Question: I have the following database schema for an attendance system:

How would I write an SQL query to generate a good report of entries on day X? I need it to generate a report that has
Employee Name | TimeIn | TimeOut
Bob | 10:00 | 11:00
Sam | 10:30 | 18:00
Bob | 11:30 | 15:00
but the row that defines if it was a time in or out is set by entryType (1 being in, 0 being out), so I would aliases TimeIn and TimeOut.
My attempt was
'''
'SELECT firstName, time from log INNER JOIN users on log.employeeID = users.employeeID WHERE date = GETDATE()'
'''
but this doesn't handle the fact that some times are entry, some are exit.
Note that there can be multiple sign ins per date.
Update:
Another attempt, but the subquery returns multiple rows
'''
select firstName, (select time as timeIn from log where entryType = 1), (select time as timeOut from log where entryType = 0) inner join users on log.uID = users.uID from log group by uID
'''
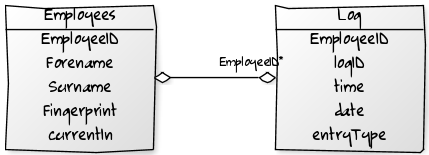
Answer: This works in Oracle (apologies for the non-ANSI style, but you should get the drift)..
'''
SELECT FORENAME,SURNAME,L1.TIME IN_TIME,L2.TIME OUT_TIME
FROM EMPLOYEES EMP, LOG L1, LOG L2
WHERE EMP.EMPLOYEE_ID = L1.EMPLOYEE_ID
AND EMP.EMPLOYEE_ID = L2.EMPLOYEE_ID
AND L1.ENTRYTYPE = 1
AND L2.ENTRYTYPE = 0
AND L2.TIME = (SELECT MIN(TIME) FROM LOG WHERE EMPLOYEE_ID = L2.EMPLOYEE_ID AND L2.ENTRYTYPE = 0 AND TIME > L1.TIME)
'''
Update:
Ah, yes, hadn't considered that. In this case you need an outer join. something like this (untested):
'''
SELECT FORENAME,SURNAME,L1.TIME IN_TIME,L2.TIME OUT_TIME
FROM EMPLOYEES EMP
INNER JOIN LOG L1 ON EMP.EMPLOYEE_ID = L1.EMPLOYEE_ID AND L1.ENTRYTYPE = 1
LEFT OUTER JOIN LOG L2 ON EMP.EMPLOYEE_ID = L2.EMPLOYEE_ID AND L2.ENTRYTYPE = 0
AND L2.TIME = (SELECT MIN(TIME) FROM LOG WHERE EMPLOYEE_ID = L2.EMPLOYEE_ID AND L2.ENTRYTYPE = 0 AND TIME > L1.TIME)
'''